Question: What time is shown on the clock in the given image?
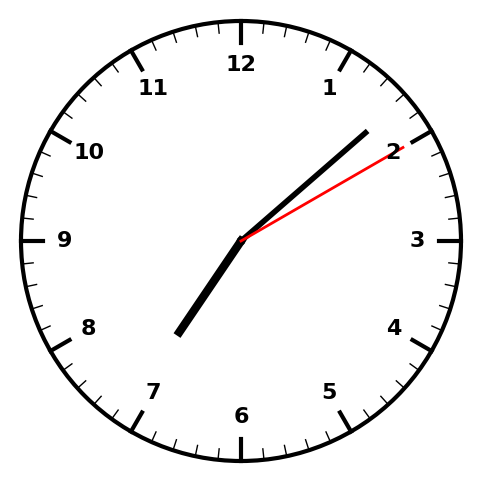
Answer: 07:08:10